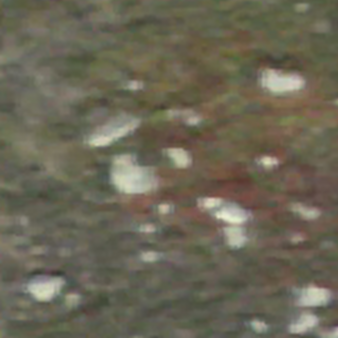
Label: other